Question: Am trying to style a textarea with css but its not rendering correctly, a part of the border doesnt show.
Heres a screenshot

This is the css code for the textarea
'''
#pheedform textarea {
-moz-border-top-left-radius:4px;
-moz-border-top-right-radius:4px;
-webkit-border-top-right-radius:4px;
-webkit-border-top-left-radius:4px;
border-top-left-radius:4px;
border-top-right-radius:4px;
border:1px solid rgba(153,153,153,1);
border-bottom:thin;
width:100%;
padding:4px;
}
'''
And this the css code for the box beneath the textarea
'''
.pheed-options {
background:#EEEEEE;
border-top:none;
padding:5px;
position:relative;
top:-7px;
width:100%;
border:1px solid #666666;
border-right:1px solid #666666;
}
.pheedOptionItem {
padding:5px;
border-right:solid 1px #999999;
}
'''
And this the html
'''
<div class="textarea_fix">
<textarea name="pheed" cols="50" id="pheed">
</textarea>
<div class="pheed-options">
<span class="pheedOptionItem">
<a href="#" class="pheedAdd_photo">Add Photo</a>
</span>
<span class="pheedOptionItem"class="pheedOptionItem">
<a href="#" class="pheedPostToTwitter">Post to Twitter</a>
</span>
<span class="pheedOptionItem">
<a href="#" class="pheedPostToFacebook">Post to Facebook</a>
</span>
<span>
<a href="#" class="pheedBtn">Pheed</a>
</span>
</div>
</div>
'''
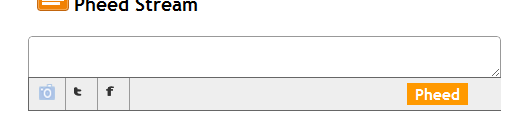
Answer: You should set both elements padding the same, either change '#pheedform textarea's padding to '5px' or '.pheed-options' to '4px'.